Question: I'm debugging 'Django' setting up breakpoints in .
I have multiple sequential request to the same resource coming from ajax and I can't predict the exact same order in which they will arrive
Pycharm seems to stop only on the first one, but from the console I can see that actually all the requestes happened and they were served.
My tough is that in a way there are multiple threads and pycharm stops only on the first one, not sure..
Under the Run/Debug configuration I've checked the option "single instance only" but it doesn't seems to help.
Am I doing something wrong?
On lower left corner I found the "frames" box from where I can switch the current thread. I've switched thread and found the variable I was interested on.

This is kind of complicated for debugging..isn't there any option to run in single process/thread mode for debugging purposes?
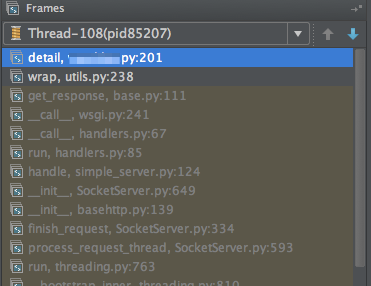
Answer: Ok, solved
I had to add the option '--nothreading' to the 'runserver' command (see the image below) in this way all the requests are 'blocking' meaning django will serve them one after another in sequence